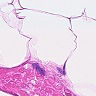
Metastatic tissue present: no